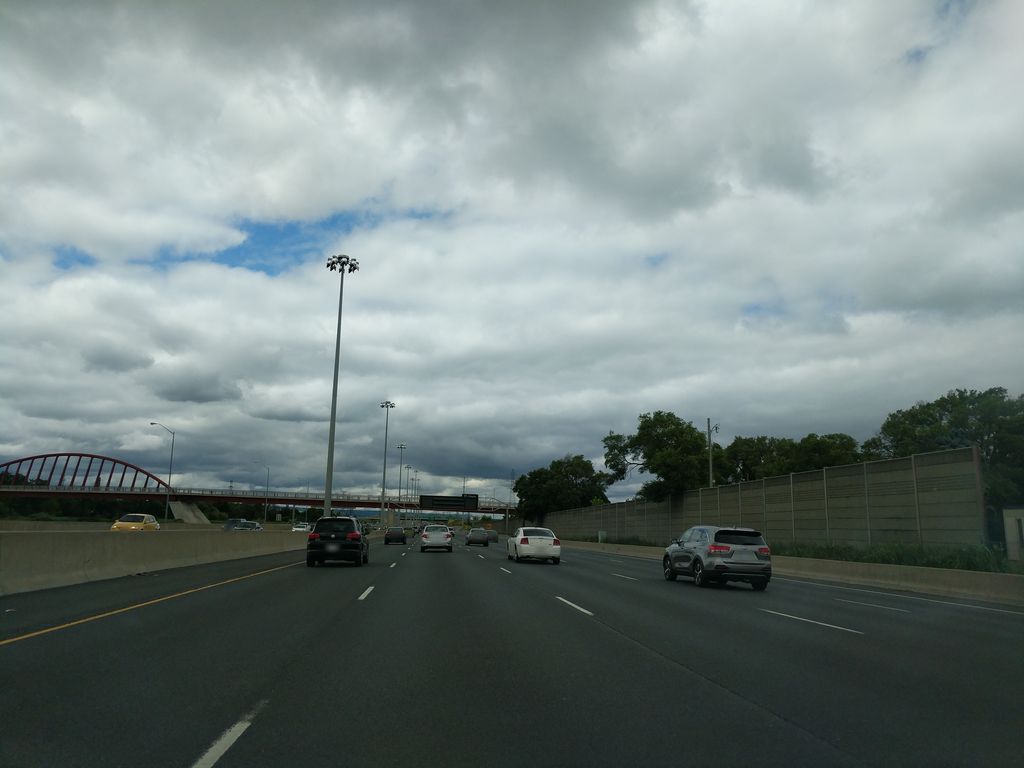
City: hamilton